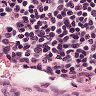
Metastatic tissue present: no